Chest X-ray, AP view. Patient: 55 years old, sex M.
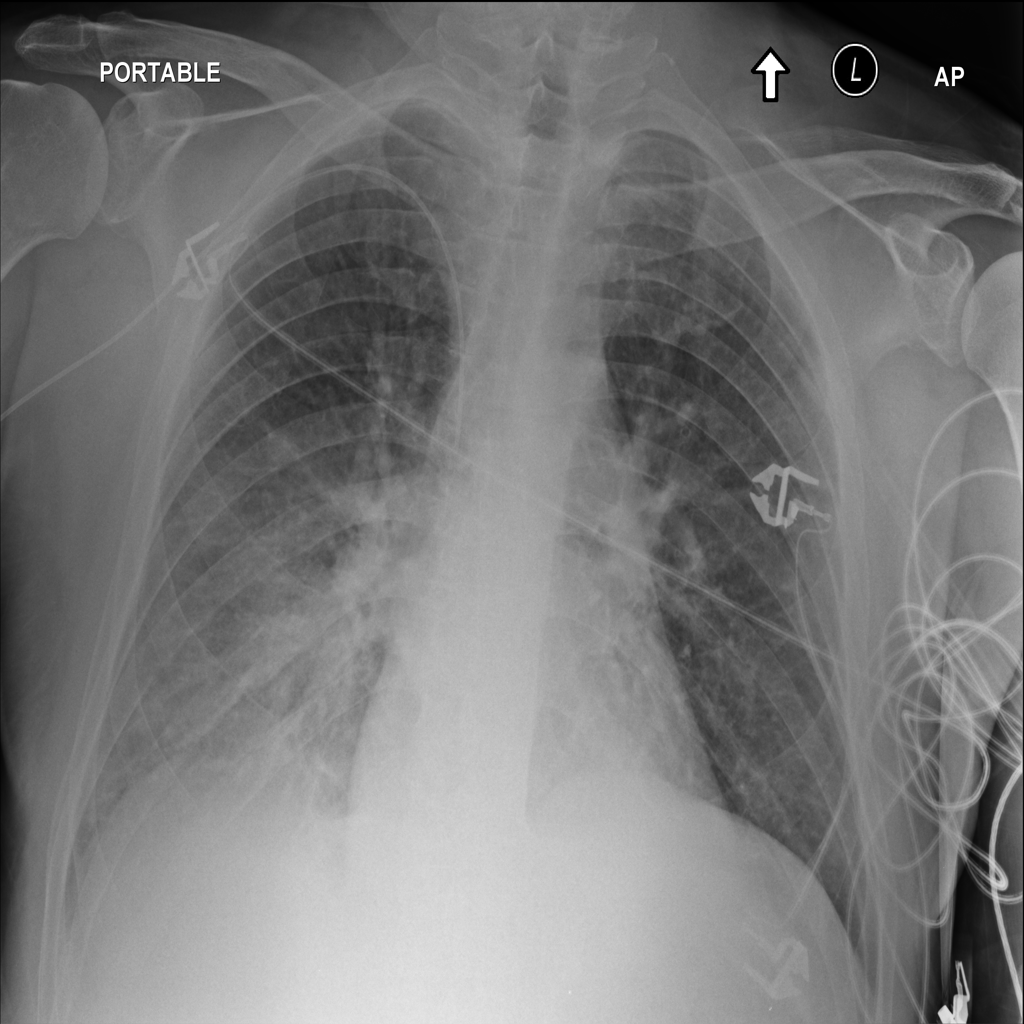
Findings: Infiltration, Pneumonia